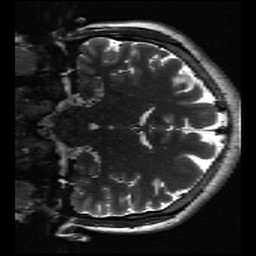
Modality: inplaneT2
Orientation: coronal